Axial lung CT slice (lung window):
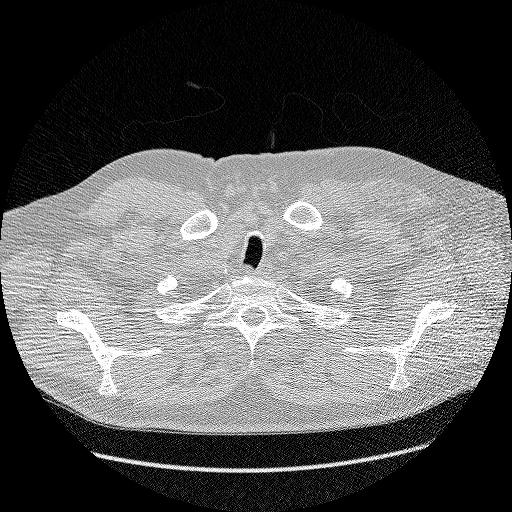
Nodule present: no